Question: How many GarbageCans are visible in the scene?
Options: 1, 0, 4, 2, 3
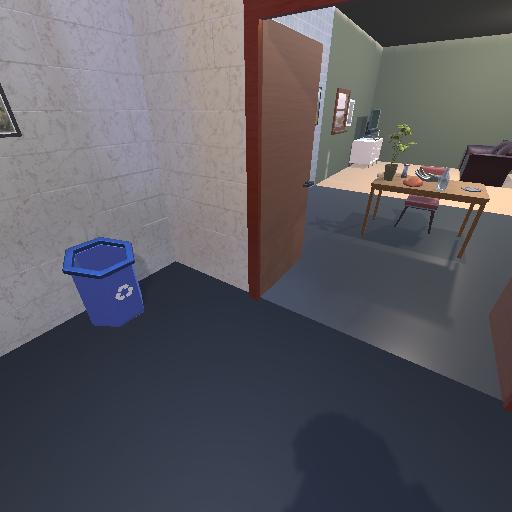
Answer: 1